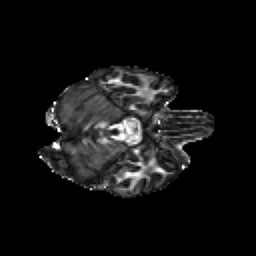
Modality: FA
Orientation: axial
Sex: male
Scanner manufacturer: siemens
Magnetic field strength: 3 T
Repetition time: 5 s
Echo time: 0.071 s